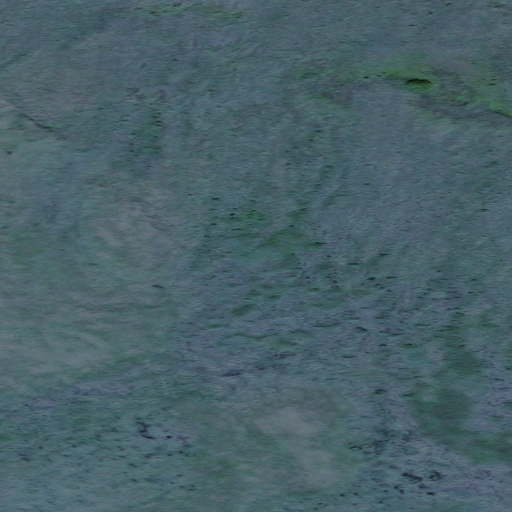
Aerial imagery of ridge(s) in Alaska named Talik Ridge containing only unknown